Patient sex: F
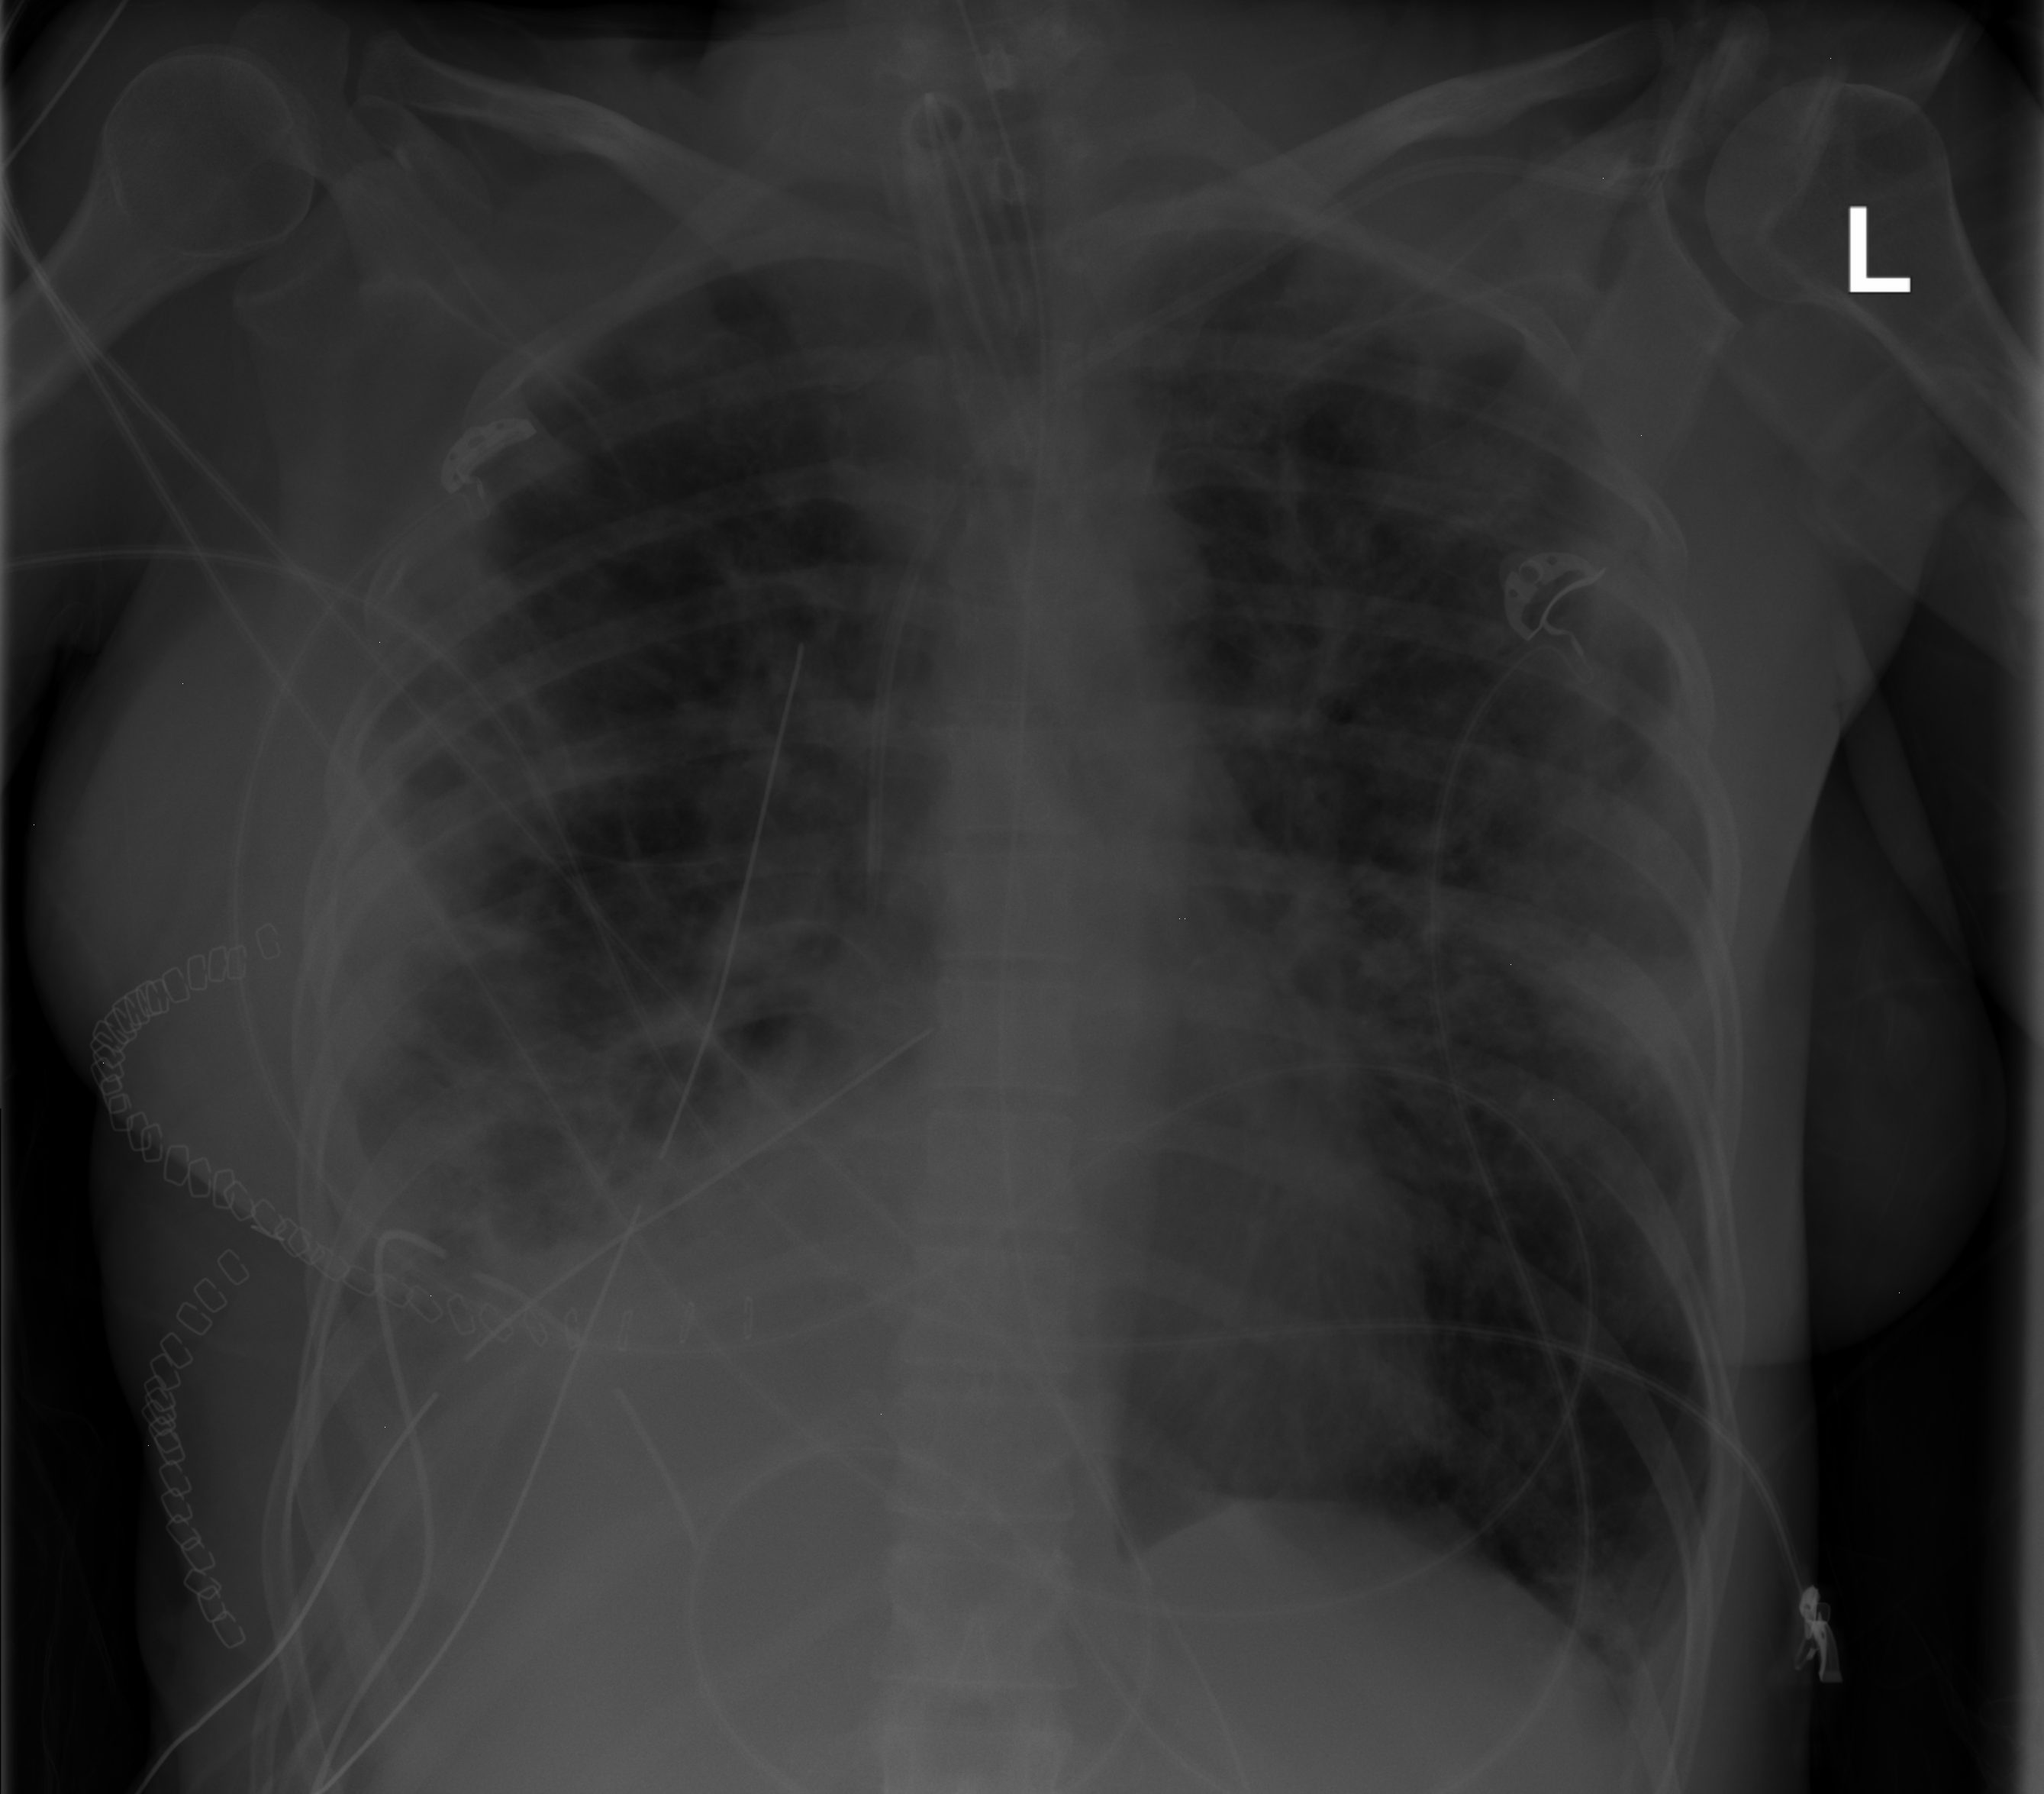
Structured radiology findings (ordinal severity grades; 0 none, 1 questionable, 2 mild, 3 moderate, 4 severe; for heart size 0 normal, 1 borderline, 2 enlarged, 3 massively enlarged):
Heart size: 0
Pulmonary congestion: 0
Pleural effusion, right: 3
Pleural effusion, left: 0
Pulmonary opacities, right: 4
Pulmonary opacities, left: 3
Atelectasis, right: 3
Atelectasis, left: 2